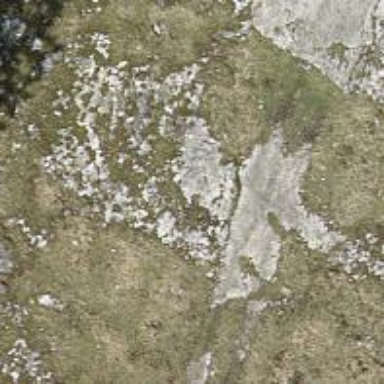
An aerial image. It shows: Landscape of bare rock.